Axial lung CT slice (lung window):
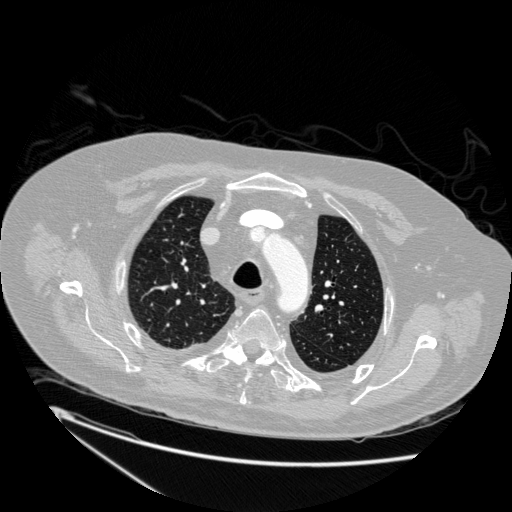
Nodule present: no